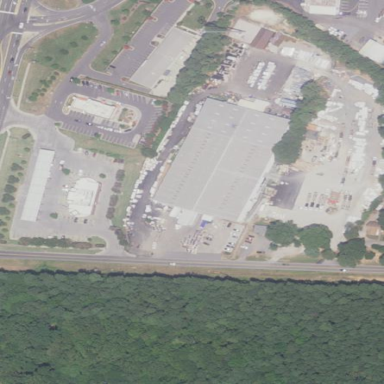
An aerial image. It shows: Commercial building.